高一 · 代数
设函数 $f(x)$ 是定义在 $R$ 上的奇函数, 当 $x<0$ 时, $f(x)=-x^{2}-5 x$, 则不等式 $f(x)-f(x-1)<0$的解集为
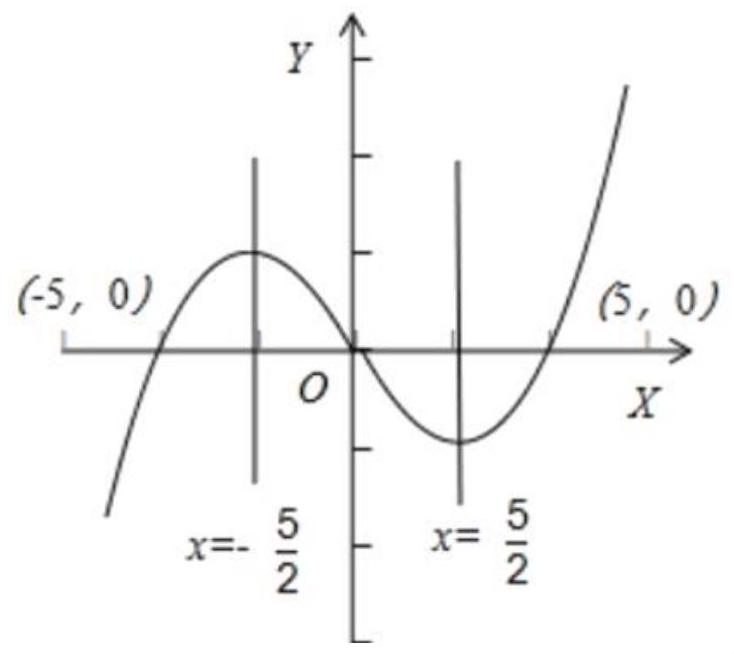
A. $(-1,2)$
B. $(-1,3)$
C. $(-2,3)$
D. $(-2,4)$
答案: C
解析: 根据题意, 设 $x>0$, 则 $-x<0$,

所以 $f(-x)=-x^{2}+5 x$,

因为 $f(x)$ 是定义在 $R$ 上的奇函数,

所以 $f(-x)=-x^{2}+5 x=-f(x)$,
所以 $f(x)=x^{2}-5 x$,

即 $x \geq 0$ 时, 当 $x<0$ 时, $f(x)=-x^{2}-5 x$,

则 $f(x)$ 的图象如图:

在区间 $\left(-\frac{5}{2}, \frac{5}{2}\right)$ 上为减函数,

若 $f(x)-f(x-1)<0$, 即 $f(x-1)>f(x)$, 又由 $x-1<x$,

且 $f(-3)=f(-2), f(2)=f(3)$, 必有 $\left\{\begin{array}{c}x-1>-3 \\ x<3\end{array}\right.$ 时, $f(x)-f(x-1)<0$,

解得 $-2<x<3$,

因此不等式的解集是 $(-2,3)$, 故选 C.